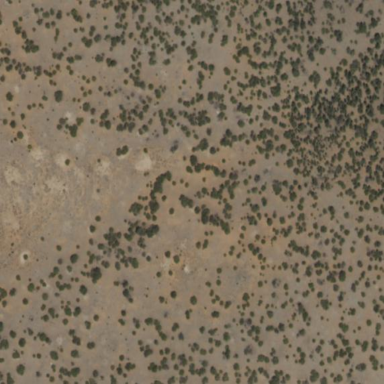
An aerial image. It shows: Area covered in scrub vegetation.